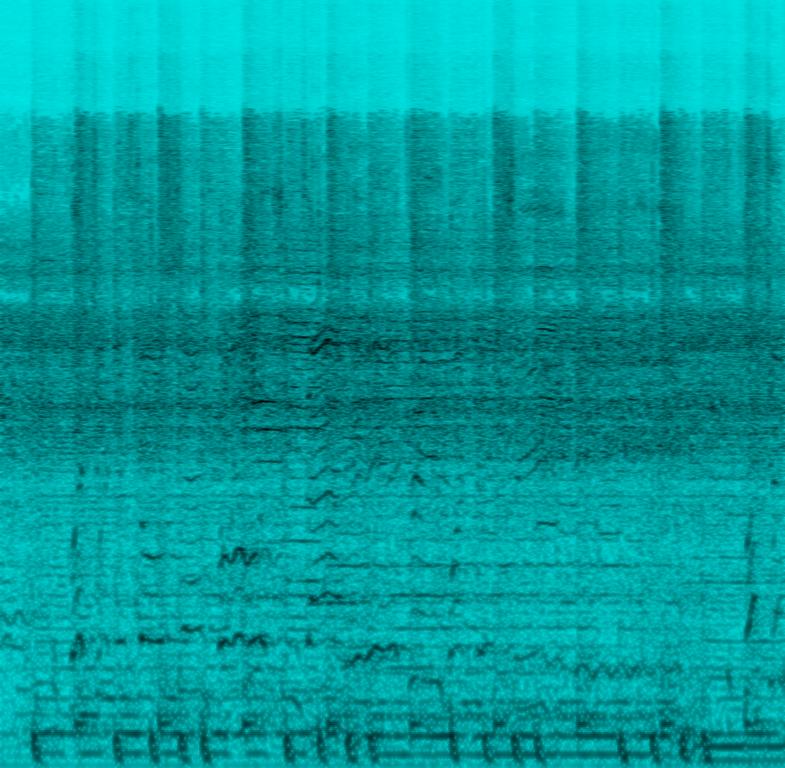
A male singer sings this rock melody. The song is medium tempo with a rock drumming rhythm, percussive bass line, distorted guitar accompaniment and keyboard accompaniment. The song is exciting and energetic. The song has poor audio quality.